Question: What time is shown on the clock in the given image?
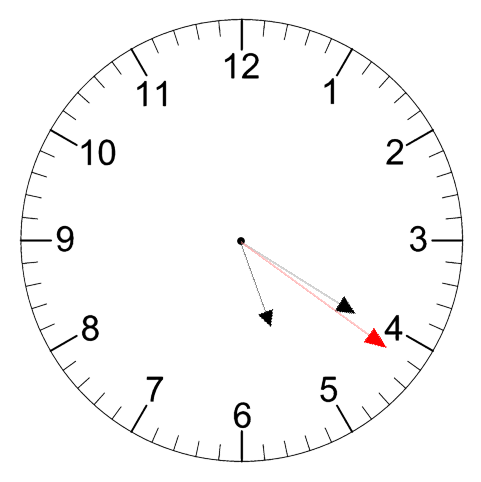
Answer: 05:20:21